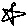
Label: star